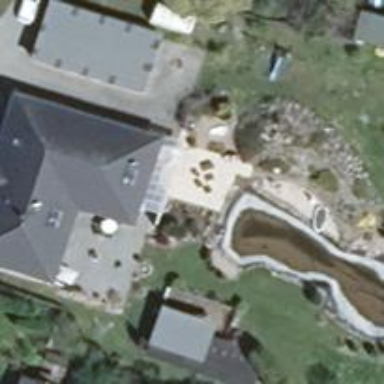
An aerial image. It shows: Grey house with hipped roof.